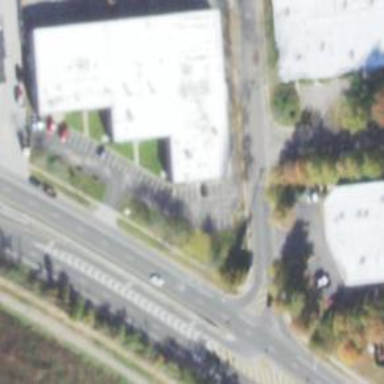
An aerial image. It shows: Commercial building.